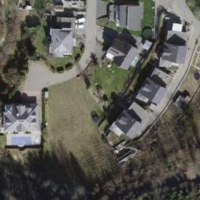
EUNIS habitat code: 55
Species observed at this site:
Euphorbia cyparissias